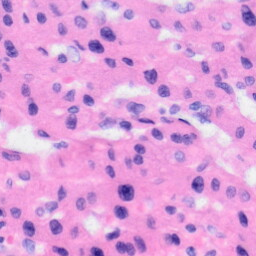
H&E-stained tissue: Liver